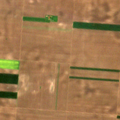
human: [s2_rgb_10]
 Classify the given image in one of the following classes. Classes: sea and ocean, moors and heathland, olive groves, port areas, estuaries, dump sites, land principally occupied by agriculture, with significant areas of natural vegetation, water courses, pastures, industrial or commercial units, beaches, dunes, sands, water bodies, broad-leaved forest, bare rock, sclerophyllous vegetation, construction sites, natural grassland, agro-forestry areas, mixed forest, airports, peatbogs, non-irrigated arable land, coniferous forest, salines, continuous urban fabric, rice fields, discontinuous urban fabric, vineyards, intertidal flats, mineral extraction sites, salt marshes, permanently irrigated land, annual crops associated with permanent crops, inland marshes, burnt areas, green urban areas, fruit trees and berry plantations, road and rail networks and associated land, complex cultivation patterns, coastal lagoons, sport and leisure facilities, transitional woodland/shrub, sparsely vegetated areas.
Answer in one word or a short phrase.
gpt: non-irrigated arable land